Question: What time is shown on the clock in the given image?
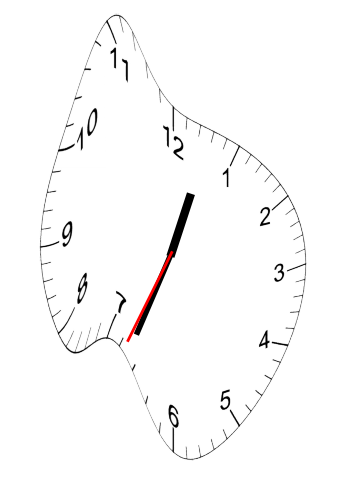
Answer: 12:33:34